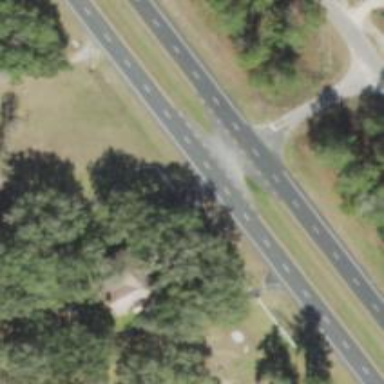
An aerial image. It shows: Asphalt trunk highway.